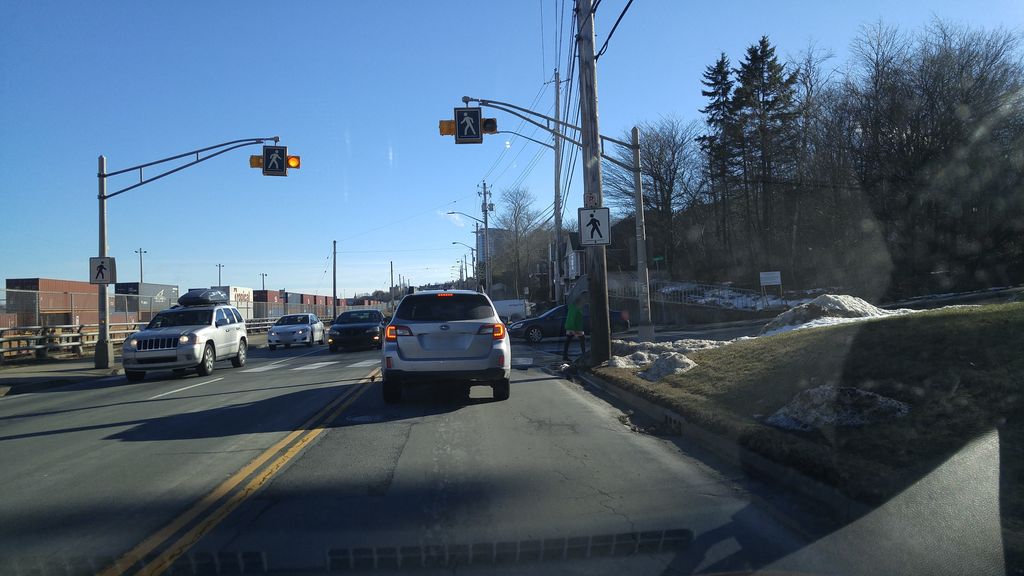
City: halifax